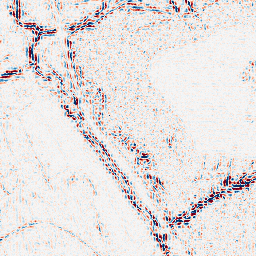
Category: wavelet
Decomposition family: wavelet_biorthogonal
Decomposition parameters: wavelet: bior3.5
level: 2
Upsampling method: sinc_hamming
Upsampling parameters: scale: 8
kernel_size: 16
Upsampling scale: 8